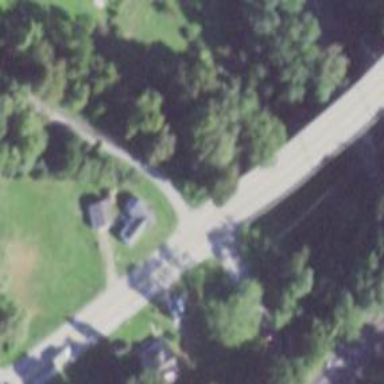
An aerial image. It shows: Stop road.